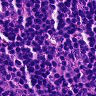
Metastatic tissue present: no